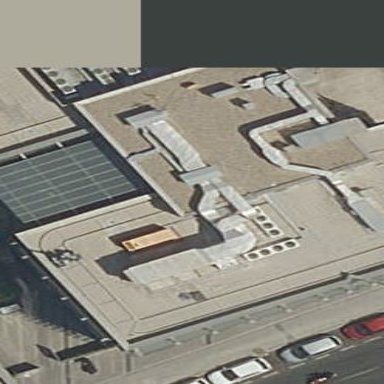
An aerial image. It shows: Office building.